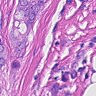
Metastatic tissue present: yes